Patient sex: M
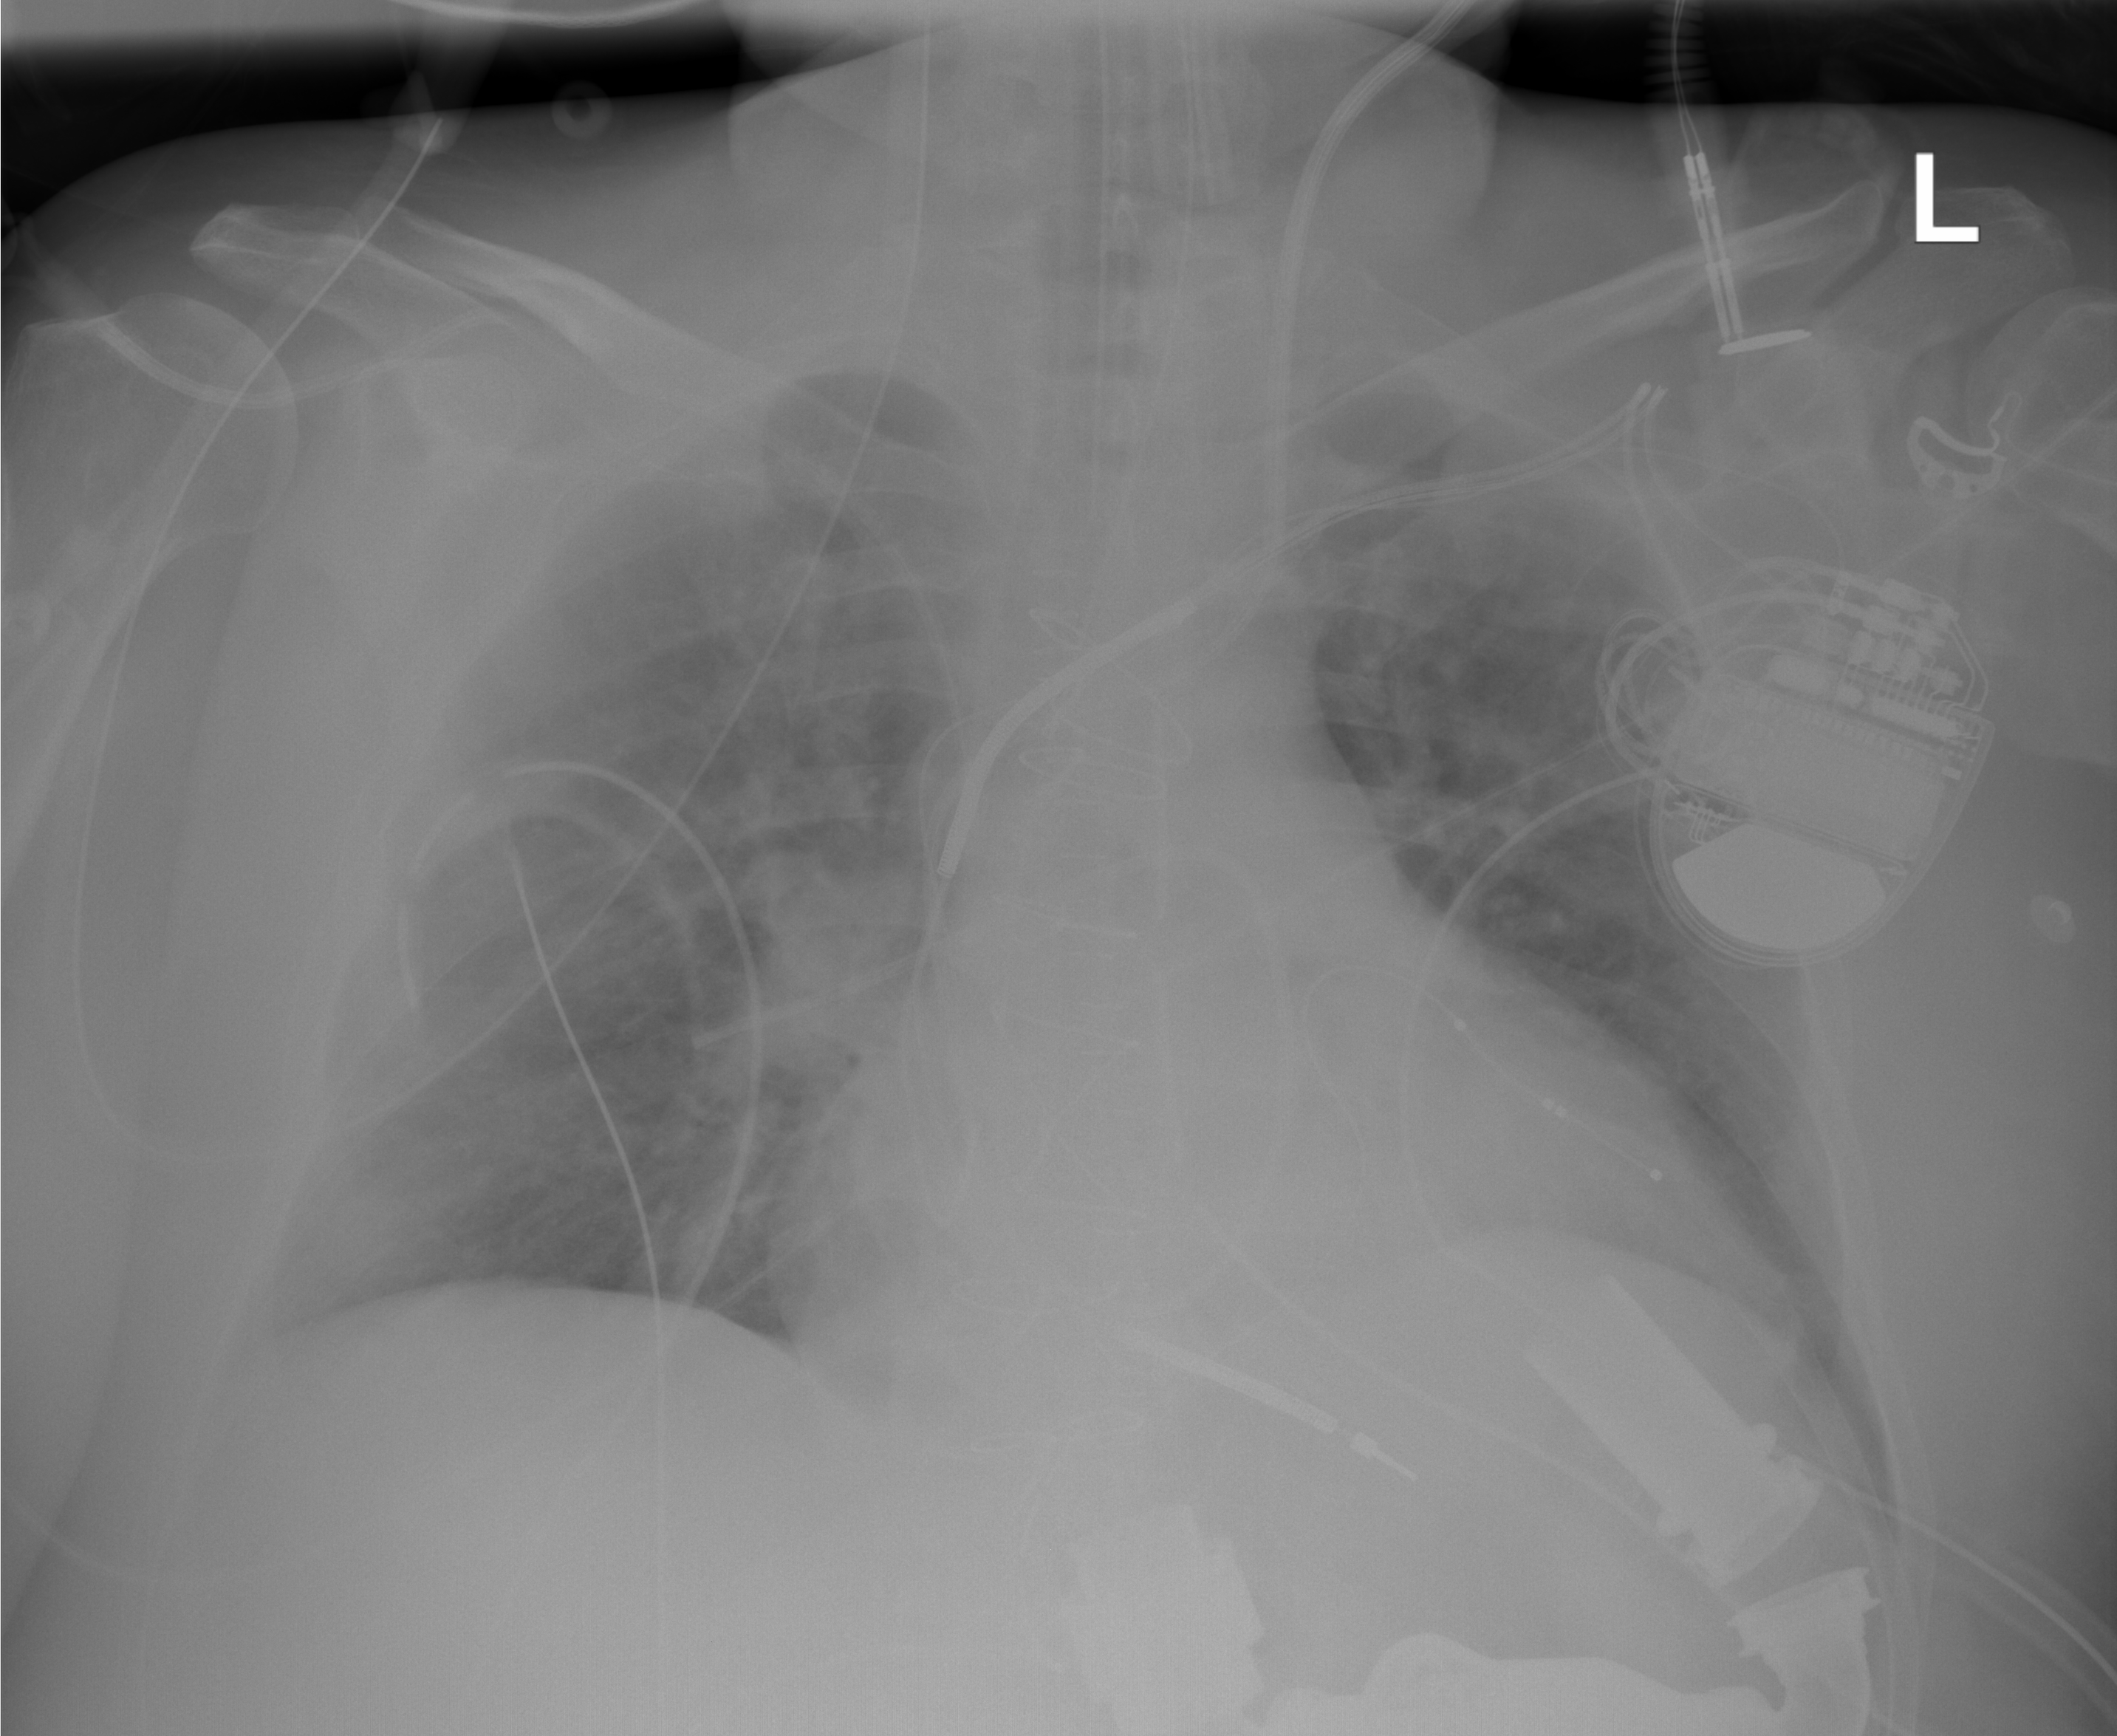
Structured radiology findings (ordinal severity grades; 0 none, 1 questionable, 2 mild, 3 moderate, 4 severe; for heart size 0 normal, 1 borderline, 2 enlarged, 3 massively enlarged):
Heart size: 2
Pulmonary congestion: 2
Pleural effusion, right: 0
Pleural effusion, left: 0
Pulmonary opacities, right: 0
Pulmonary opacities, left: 0
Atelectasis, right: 2
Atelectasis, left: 0